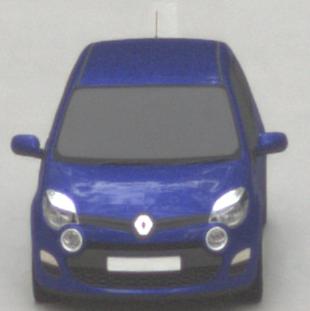
Make: Renault
Model: Twingo 1.2 LEV 16V 75
Detailed model: Twingo (II)
Model produced from: 2012/01
Model produced until: 2014/07
Doors: 3
Color: blue
Road condition: dry road
Daytime: sunrise or sunset
Contrast: medium contrast